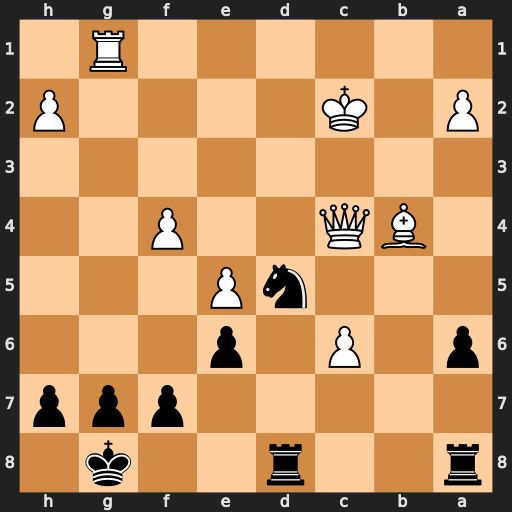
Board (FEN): r2r2k1/5ppp/p1P1p3/3nP3/1BQ2P2/8/P1K4P/6R1
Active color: b
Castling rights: -
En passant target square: -
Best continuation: Ne3+ Kc3 Nxc4